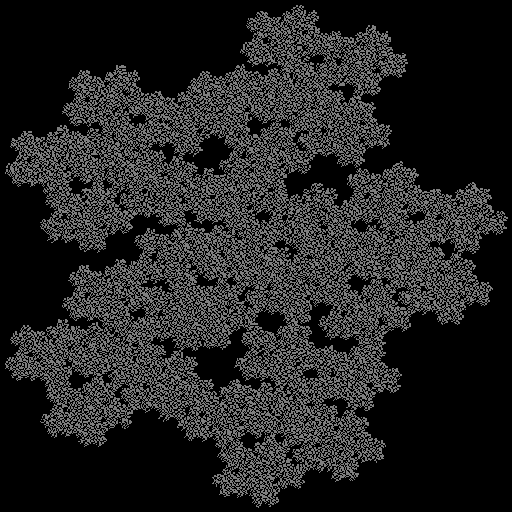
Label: mcWorter_pedigree